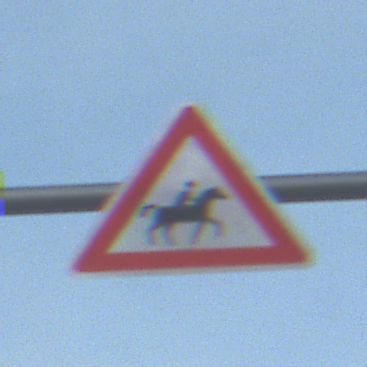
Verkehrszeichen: ReiterLinks
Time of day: SunriseSunset
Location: Outdoor (Beach)
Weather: PartlyCloudy
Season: NotSpecified
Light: Natural